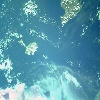
Label: water